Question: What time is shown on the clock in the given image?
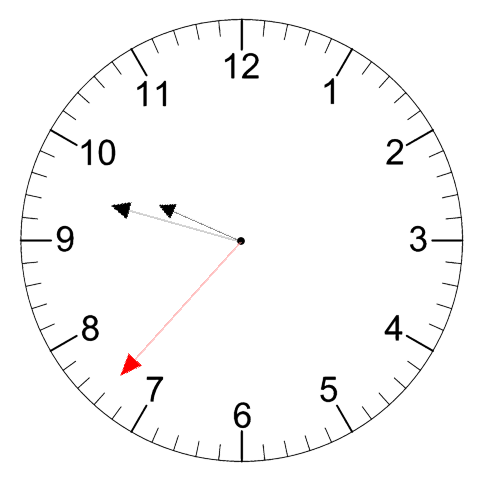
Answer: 09:47:37